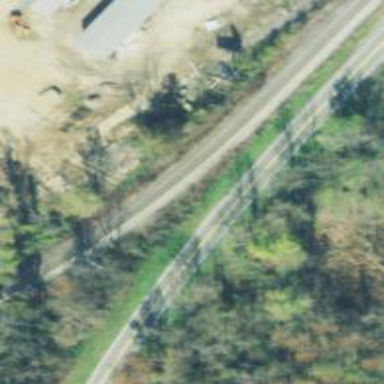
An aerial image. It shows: Asphalt road classified as primary highway.